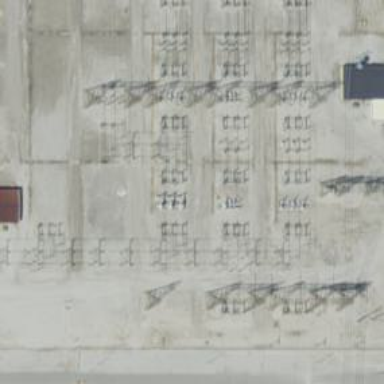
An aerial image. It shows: Switch for power supply.